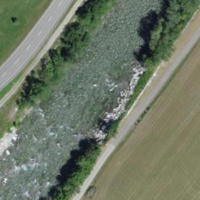
EUNIS habitat code: 24
Species observed at this site:
Humulus lupulus